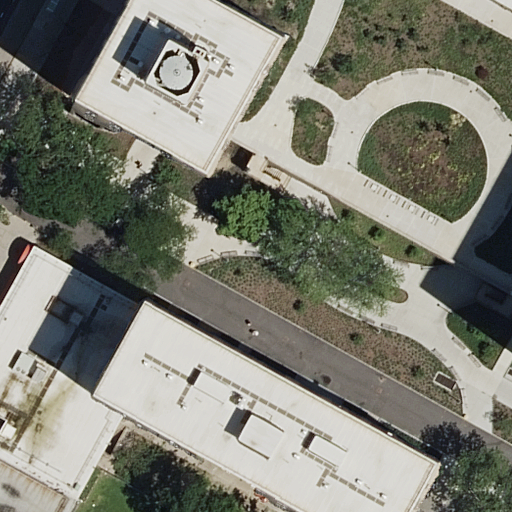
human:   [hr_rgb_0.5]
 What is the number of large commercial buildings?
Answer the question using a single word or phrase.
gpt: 0

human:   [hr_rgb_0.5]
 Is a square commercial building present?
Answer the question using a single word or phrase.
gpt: no

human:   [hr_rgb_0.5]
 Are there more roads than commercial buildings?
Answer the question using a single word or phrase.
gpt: yes

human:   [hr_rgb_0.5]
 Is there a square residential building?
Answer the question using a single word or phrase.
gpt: no

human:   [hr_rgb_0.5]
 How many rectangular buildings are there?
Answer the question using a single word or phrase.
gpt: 6

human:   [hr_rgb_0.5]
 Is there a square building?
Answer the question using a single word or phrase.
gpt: no

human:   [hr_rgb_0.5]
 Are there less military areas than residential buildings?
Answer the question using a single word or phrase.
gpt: yes

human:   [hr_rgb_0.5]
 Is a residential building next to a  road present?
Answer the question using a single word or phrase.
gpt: yes

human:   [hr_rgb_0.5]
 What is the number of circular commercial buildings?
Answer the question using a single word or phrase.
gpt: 0

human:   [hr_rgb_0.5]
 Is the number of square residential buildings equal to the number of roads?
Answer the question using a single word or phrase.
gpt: no

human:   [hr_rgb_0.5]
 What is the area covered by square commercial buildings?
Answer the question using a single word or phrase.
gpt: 0m2

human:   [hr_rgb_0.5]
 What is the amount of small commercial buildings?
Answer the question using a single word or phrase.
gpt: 0

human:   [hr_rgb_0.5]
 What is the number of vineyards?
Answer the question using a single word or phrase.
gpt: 0

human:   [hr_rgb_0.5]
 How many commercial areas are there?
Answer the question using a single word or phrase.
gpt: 0

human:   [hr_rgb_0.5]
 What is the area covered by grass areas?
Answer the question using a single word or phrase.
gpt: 0m2

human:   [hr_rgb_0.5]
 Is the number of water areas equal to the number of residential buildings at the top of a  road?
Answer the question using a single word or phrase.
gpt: no

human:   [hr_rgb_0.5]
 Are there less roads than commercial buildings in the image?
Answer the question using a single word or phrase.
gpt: no

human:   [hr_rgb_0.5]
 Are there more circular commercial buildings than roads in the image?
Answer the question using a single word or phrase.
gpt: no

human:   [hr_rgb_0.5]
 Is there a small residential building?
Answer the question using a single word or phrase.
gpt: yes

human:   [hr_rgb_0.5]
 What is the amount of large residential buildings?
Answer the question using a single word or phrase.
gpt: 1

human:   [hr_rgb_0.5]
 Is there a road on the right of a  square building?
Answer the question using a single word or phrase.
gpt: no

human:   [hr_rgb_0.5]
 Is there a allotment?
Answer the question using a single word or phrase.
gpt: no

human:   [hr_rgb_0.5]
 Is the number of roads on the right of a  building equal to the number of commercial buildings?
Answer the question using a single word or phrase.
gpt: no

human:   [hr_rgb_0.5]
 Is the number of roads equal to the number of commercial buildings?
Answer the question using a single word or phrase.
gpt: no

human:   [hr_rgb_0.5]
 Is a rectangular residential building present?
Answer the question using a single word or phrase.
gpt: yes

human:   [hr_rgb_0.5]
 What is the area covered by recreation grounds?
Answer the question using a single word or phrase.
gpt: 0m2

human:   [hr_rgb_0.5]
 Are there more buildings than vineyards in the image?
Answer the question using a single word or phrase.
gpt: yes

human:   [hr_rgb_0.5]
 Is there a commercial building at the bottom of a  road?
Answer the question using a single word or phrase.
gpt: no

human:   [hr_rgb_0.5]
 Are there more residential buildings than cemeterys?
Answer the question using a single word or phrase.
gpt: yes

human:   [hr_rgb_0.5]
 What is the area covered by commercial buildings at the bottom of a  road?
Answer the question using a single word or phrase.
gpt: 0m2

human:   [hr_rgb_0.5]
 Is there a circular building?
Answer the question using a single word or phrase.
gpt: no

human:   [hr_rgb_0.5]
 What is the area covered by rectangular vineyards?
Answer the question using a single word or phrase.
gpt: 0m2

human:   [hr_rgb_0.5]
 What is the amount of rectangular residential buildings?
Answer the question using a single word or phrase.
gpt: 6

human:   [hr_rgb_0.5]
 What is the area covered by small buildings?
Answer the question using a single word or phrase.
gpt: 154m2

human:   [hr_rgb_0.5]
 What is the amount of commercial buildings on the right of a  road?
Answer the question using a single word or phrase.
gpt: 0

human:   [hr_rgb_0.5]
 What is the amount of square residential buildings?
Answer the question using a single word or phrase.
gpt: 0